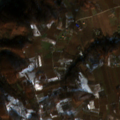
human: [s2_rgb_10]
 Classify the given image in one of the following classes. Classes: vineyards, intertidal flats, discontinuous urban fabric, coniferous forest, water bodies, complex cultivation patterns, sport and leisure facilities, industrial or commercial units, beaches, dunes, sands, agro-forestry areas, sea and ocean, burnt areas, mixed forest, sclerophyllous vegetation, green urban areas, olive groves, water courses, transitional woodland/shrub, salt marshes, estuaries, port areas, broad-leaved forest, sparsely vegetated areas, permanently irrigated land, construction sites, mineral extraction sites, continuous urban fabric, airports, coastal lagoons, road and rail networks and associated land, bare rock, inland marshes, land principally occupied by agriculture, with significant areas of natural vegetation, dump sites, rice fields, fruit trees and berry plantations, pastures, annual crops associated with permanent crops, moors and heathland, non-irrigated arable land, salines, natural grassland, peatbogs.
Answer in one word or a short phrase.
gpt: fruit trees and berry plantations, complex cultivation patterns, land principally occupied by agriculture, with significant areas of natural vegetation, broad-leaved forest